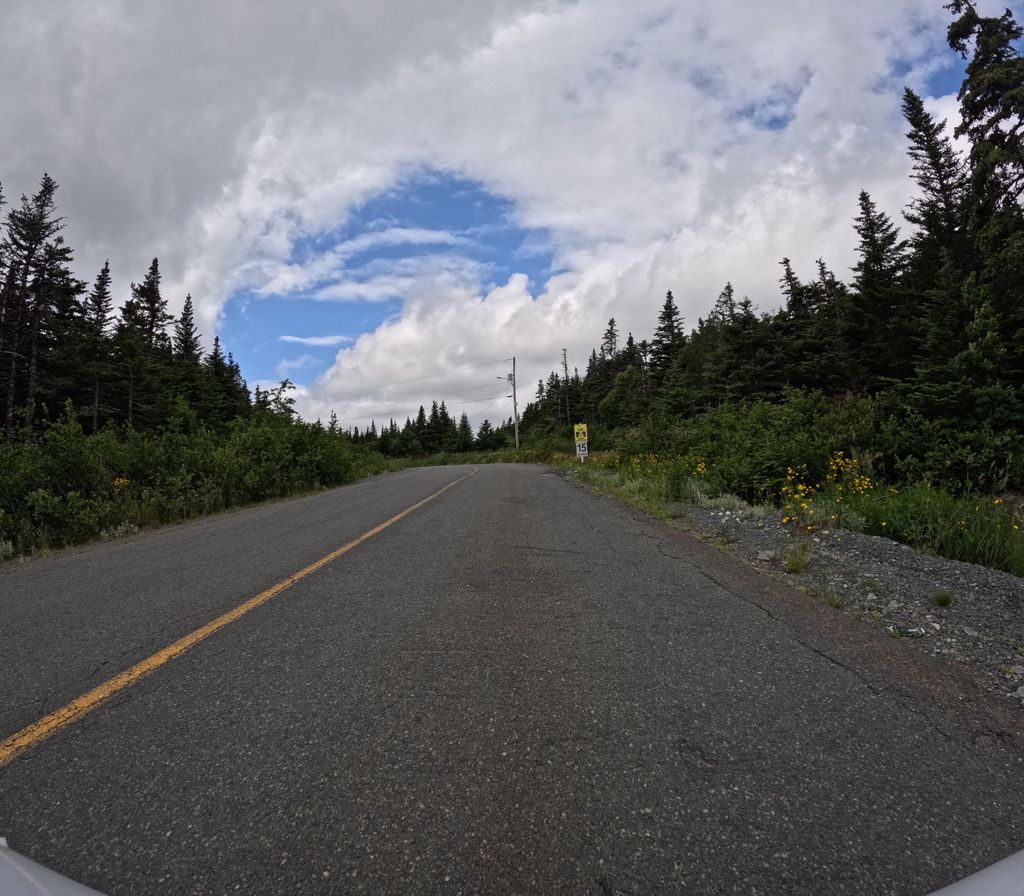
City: st_johns